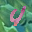
Label: 4